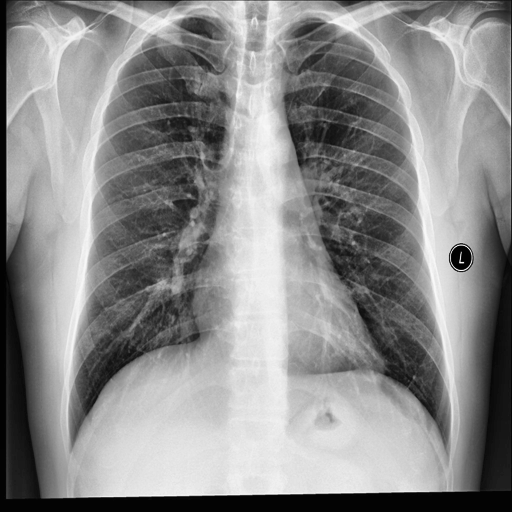
Finding: NORMAL